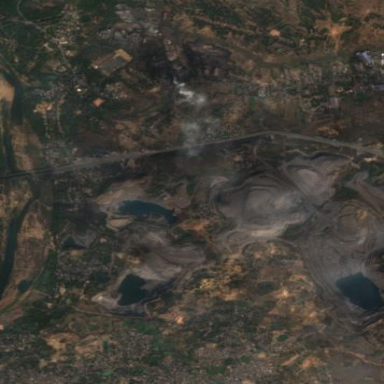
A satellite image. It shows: Quarry area.